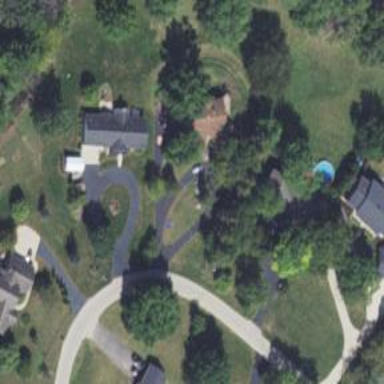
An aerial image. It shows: Driveway leading to service road.